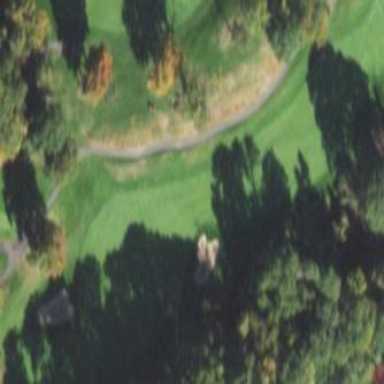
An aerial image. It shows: Scenic golf fairway.